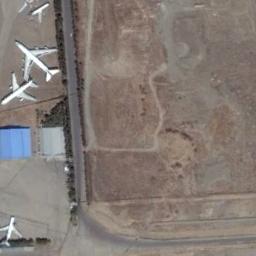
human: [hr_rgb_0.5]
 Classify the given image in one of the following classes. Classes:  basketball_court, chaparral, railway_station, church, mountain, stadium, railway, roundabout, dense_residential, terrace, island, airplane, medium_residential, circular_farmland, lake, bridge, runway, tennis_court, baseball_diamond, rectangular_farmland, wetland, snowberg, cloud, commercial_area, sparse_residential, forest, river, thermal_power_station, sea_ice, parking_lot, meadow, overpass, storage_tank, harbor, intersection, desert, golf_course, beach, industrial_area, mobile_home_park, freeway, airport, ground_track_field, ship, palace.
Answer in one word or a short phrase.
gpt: airplane